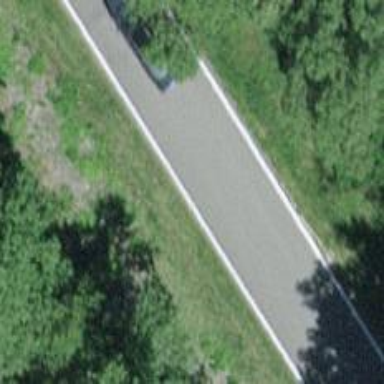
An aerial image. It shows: Unclassified road with asphalt surface.